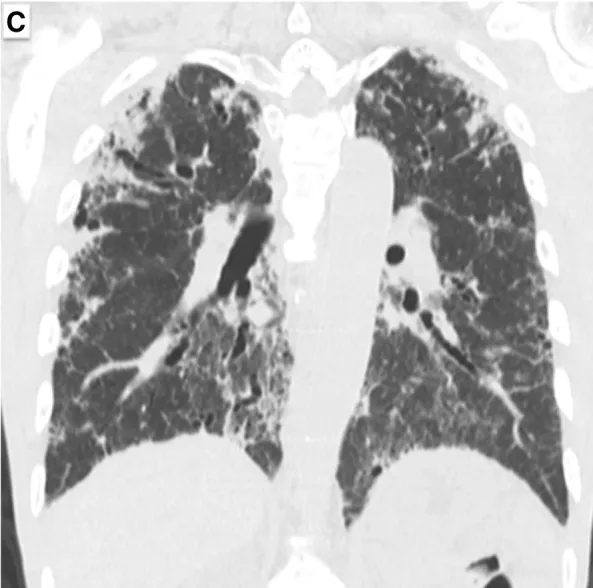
High-resolution computed tomography showing severe bilateral pleural thickening with shrunken and distorted upper lobes (a, c). On the other hand, reticulonodular shadows and bronchiectasis were distributed deep inside the lower lung (b, c).
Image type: radiology (ct)